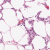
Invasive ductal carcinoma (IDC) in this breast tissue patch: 0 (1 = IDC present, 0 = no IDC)